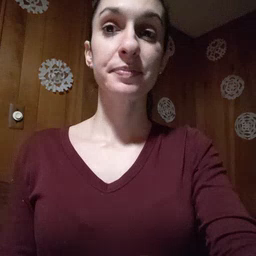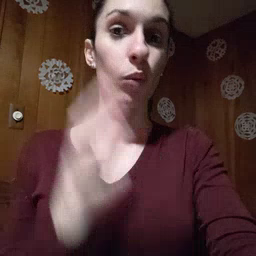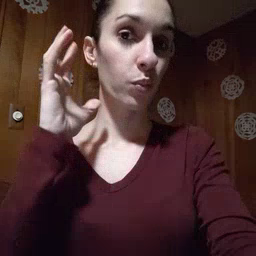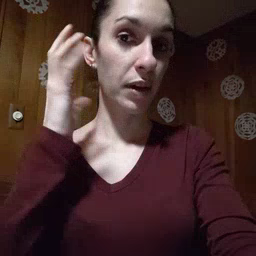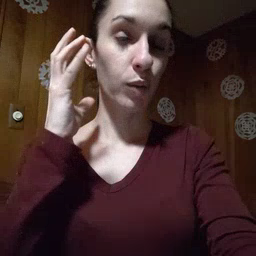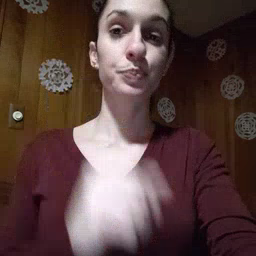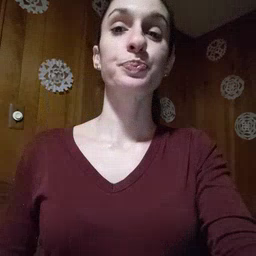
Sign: radio